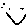
Label: smiley face